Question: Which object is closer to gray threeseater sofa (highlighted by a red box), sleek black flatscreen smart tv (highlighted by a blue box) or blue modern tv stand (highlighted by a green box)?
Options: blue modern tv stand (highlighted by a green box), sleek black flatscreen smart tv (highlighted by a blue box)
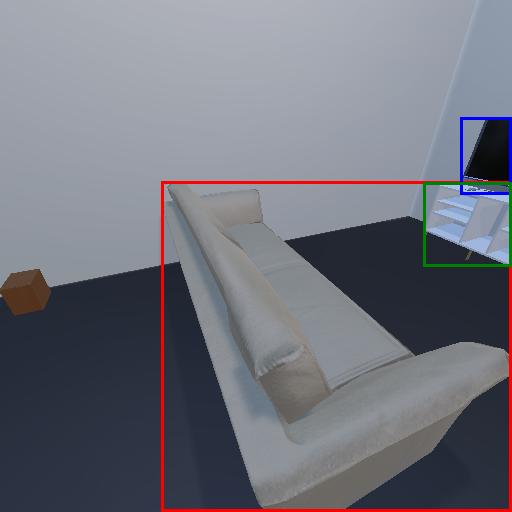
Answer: blue modern tv stand (highlighted by a green box)